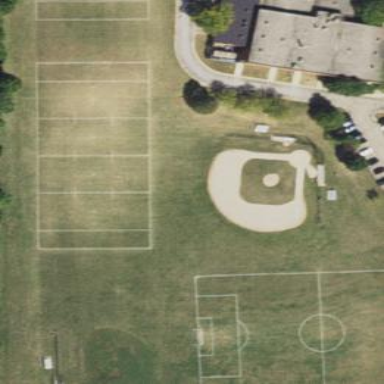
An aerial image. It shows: Baseball pitch for leisure and sports activities.